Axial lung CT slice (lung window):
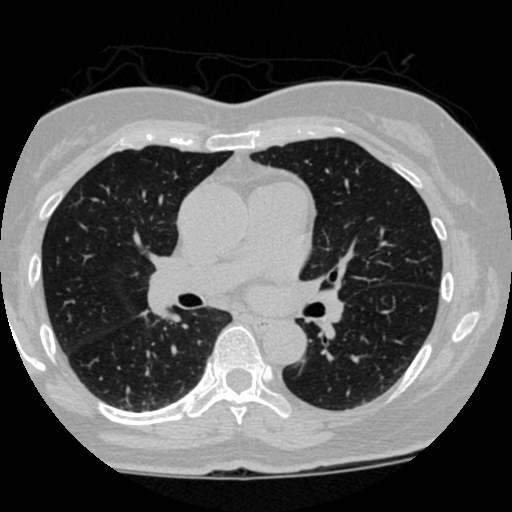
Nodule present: no